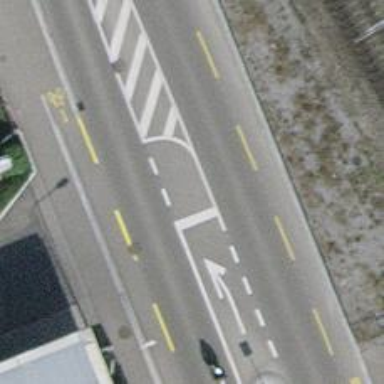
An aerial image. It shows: Asphalt cycleway.